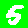
Digit: 5